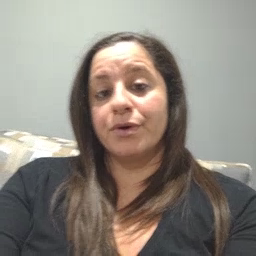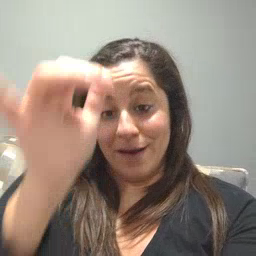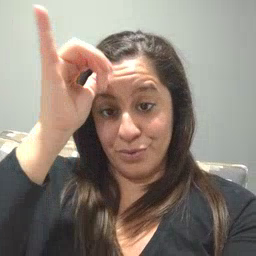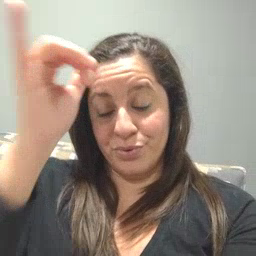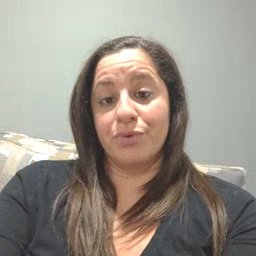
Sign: cow